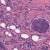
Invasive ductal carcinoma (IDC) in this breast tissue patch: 1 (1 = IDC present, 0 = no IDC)